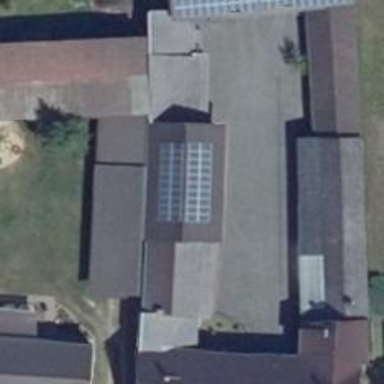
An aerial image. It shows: Small solar photovoltaic panel used as generator to produce electricity.